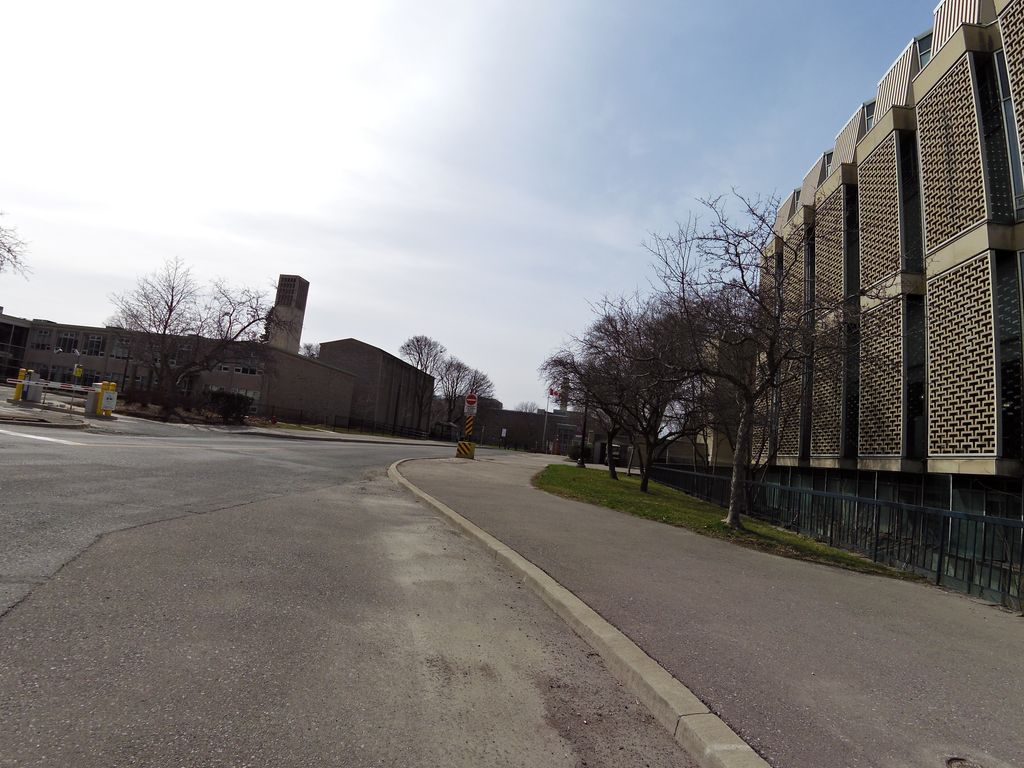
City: hamilton